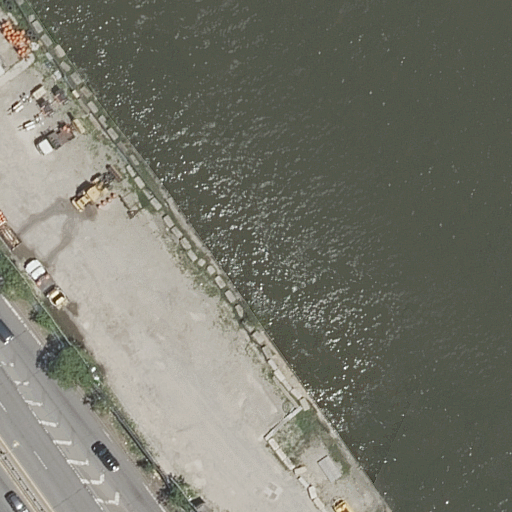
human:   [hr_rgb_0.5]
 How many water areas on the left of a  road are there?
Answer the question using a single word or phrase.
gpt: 0

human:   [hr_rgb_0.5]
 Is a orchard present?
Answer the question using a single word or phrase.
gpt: no

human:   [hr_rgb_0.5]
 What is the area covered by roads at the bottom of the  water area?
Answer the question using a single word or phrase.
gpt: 0m2

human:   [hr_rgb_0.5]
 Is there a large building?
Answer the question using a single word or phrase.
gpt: no

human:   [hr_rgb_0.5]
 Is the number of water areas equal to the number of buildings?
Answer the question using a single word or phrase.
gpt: no

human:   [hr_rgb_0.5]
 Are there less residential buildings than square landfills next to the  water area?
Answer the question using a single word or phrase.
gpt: no

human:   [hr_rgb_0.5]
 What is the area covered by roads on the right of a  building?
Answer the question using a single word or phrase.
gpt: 0m2

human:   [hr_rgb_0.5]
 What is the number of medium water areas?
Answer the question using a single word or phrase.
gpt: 0

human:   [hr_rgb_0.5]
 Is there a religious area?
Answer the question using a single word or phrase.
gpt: no

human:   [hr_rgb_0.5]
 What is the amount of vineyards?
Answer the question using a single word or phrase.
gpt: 0

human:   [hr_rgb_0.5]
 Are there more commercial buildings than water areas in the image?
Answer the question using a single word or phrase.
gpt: no

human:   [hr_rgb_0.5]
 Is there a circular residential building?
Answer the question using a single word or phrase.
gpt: no

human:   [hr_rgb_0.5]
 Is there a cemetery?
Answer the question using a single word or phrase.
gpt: no

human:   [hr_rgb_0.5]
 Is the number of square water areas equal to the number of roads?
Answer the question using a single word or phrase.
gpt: no

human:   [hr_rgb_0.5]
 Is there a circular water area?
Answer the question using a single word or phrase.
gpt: no

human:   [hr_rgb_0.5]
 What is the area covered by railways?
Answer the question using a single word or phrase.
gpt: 0m2

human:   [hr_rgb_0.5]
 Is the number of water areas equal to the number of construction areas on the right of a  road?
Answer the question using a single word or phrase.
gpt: no

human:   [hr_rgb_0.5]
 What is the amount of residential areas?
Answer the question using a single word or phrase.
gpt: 0

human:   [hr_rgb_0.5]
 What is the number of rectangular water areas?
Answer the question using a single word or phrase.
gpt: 1

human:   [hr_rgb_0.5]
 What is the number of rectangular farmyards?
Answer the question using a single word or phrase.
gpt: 0

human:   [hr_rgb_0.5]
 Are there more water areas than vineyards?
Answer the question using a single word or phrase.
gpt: yes

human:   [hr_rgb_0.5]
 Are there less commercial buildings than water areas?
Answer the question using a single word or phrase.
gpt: yes

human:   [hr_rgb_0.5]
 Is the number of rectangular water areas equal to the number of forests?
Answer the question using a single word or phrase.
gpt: no

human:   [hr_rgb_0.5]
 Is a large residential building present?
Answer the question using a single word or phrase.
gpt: no

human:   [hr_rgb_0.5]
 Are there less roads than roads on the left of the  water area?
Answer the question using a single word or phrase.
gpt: no

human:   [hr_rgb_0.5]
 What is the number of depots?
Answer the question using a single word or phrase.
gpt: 0

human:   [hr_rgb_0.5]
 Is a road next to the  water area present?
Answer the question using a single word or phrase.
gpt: yes

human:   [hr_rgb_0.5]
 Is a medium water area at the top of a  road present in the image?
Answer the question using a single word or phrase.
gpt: no

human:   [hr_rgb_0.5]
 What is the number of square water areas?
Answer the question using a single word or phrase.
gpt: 0

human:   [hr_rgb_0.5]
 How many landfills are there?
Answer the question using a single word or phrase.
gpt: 0

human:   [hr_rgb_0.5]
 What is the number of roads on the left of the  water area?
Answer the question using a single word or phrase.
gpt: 2

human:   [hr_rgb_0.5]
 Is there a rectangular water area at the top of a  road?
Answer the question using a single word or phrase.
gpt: no

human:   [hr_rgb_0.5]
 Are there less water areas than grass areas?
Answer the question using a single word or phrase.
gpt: no

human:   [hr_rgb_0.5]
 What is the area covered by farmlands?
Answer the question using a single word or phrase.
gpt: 0m2

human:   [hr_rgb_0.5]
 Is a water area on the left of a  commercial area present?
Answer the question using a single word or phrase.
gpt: no

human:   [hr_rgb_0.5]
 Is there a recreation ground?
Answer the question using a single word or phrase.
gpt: no